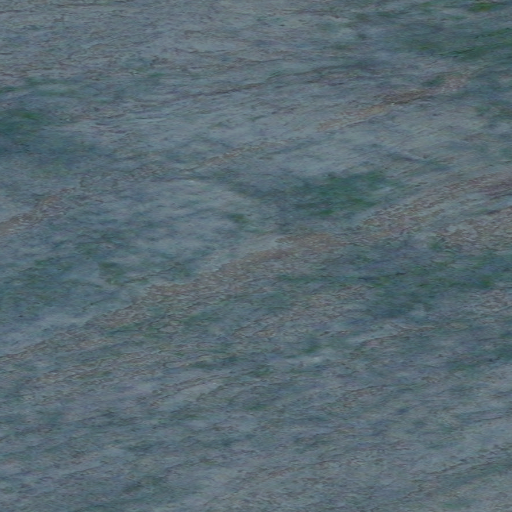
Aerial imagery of mountain in Alaska named Swan Mountain containing only unknown